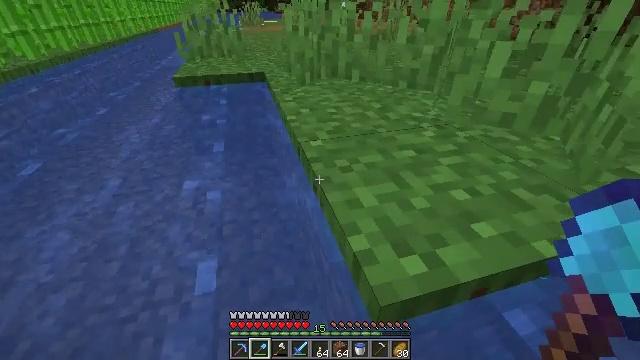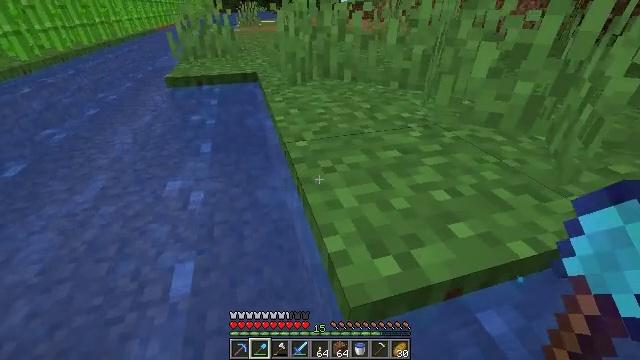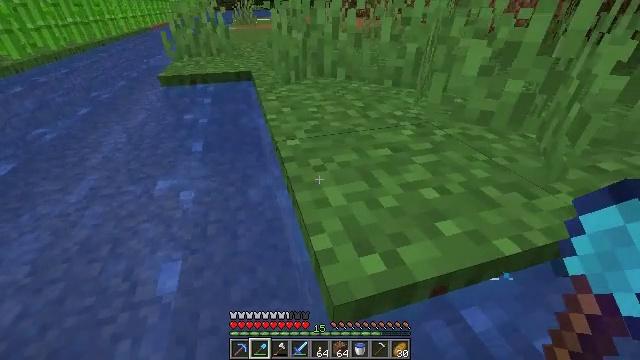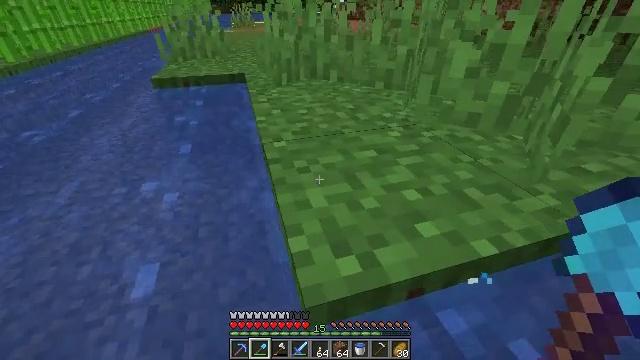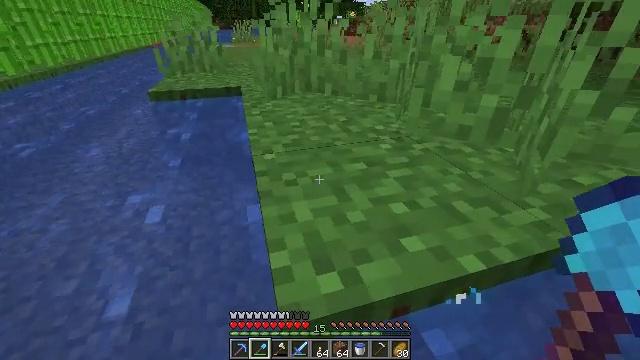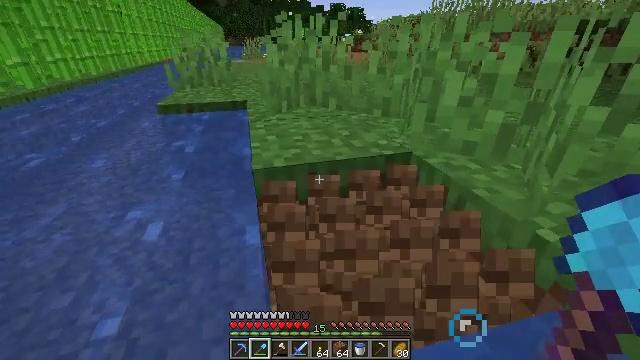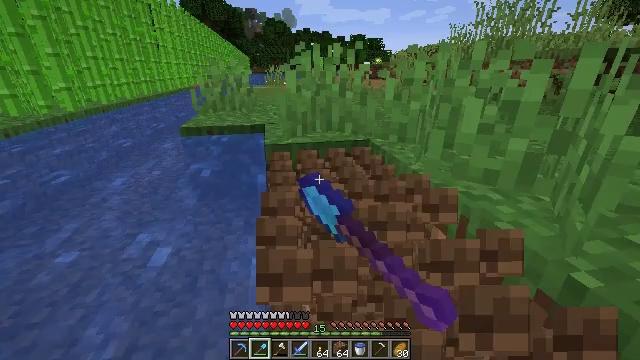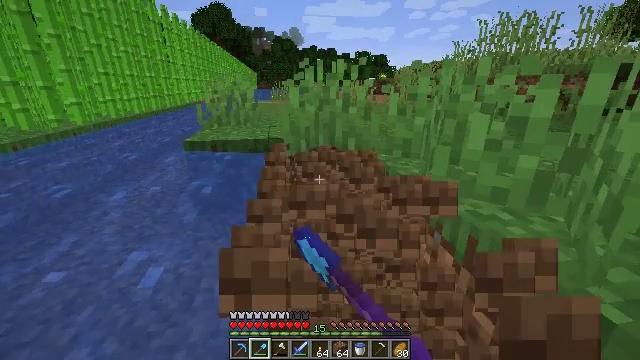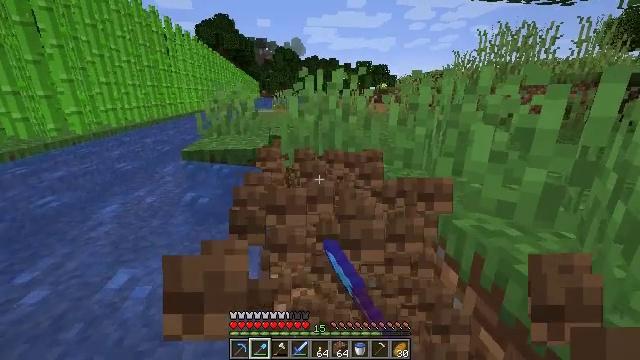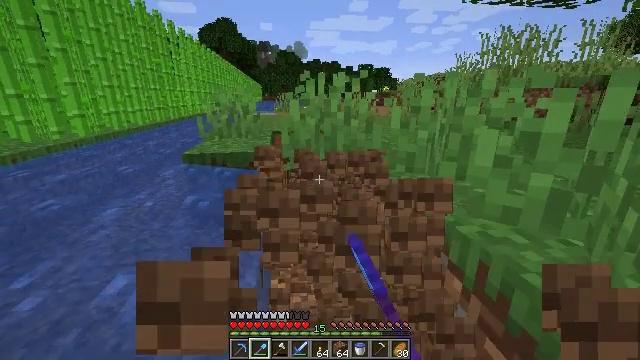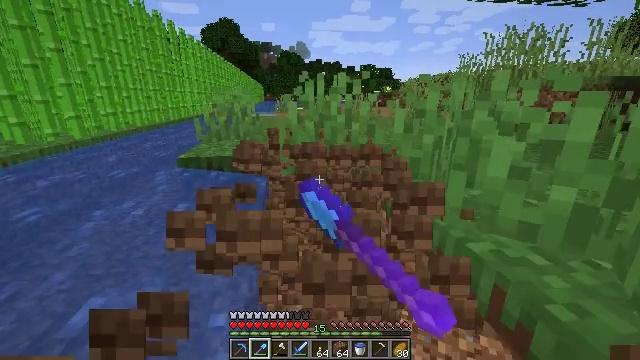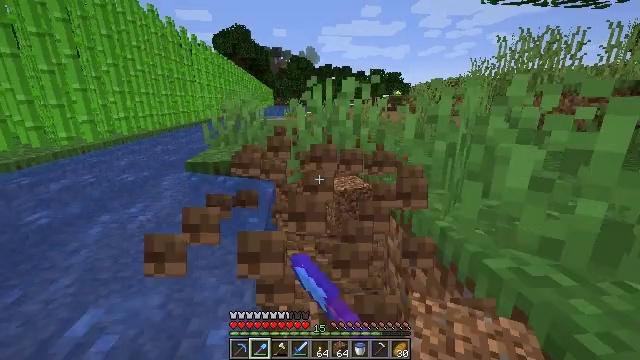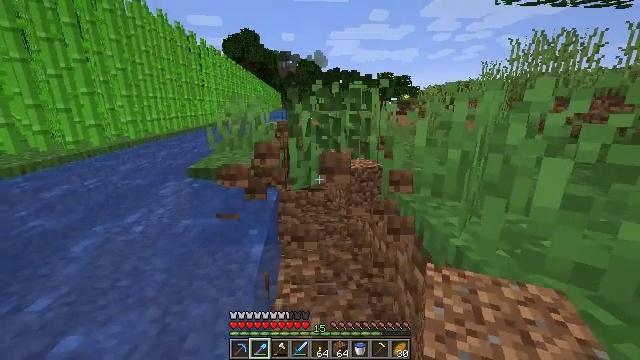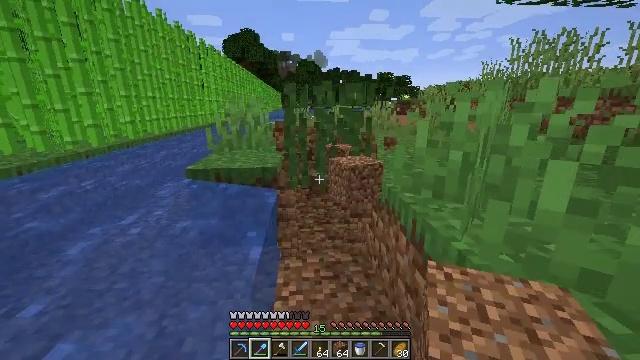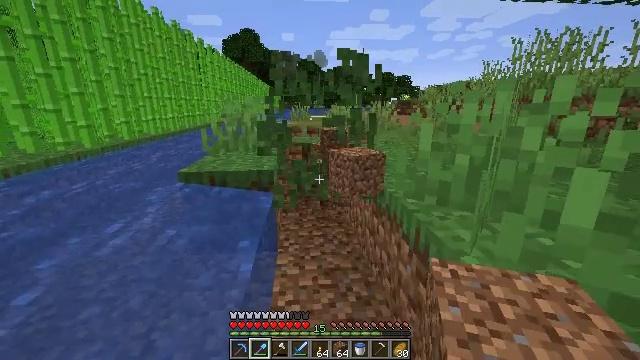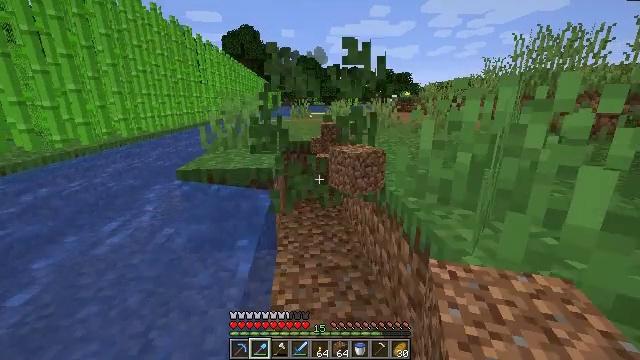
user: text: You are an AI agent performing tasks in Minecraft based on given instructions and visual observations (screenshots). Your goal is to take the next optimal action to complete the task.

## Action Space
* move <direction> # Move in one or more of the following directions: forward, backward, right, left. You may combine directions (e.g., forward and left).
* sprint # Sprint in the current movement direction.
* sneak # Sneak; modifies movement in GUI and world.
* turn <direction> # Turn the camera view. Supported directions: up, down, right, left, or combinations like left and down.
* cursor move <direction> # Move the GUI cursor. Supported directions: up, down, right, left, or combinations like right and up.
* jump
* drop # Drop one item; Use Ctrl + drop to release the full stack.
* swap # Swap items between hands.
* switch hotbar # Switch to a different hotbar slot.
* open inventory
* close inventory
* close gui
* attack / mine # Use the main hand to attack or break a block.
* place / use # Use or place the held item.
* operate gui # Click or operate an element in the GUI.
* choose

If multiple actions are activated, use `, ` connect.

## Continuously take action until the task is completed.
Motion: motion action
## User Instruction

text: Dig up the grass block for dirt.
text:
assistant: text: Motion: move right
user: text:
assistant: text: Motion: move right
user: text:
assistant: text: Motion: no_op
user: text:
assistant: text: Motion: move forward, turn up
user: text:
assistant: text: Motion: move forward, turn left and up, attack / mine
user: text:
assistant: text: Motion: move forward, turn left and up, attack / mine
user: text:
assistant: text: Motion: move forward, turn left and up, attack / mine
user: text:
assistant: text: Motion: move forward, turn up, attack / mine
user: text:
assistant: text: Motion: move forward, attack / mine
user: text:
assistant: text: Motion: move forward
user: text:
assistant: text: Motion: move forward, turn left
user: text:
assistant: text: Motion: move forward, turn left
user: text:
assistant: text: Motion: move forward
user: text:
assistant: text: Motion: no_op
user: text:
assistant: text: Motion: no_op
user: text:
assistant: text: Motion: move forward
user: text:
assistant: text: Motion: move forward
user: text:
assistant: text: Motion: move forward
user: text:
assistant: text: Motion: move forward
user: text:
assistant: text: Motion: move forward
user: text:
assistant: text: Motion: move forward and move left, turn left
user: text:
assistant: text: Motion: move forward and move left, turn left
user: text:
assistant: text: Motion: move forward and move left, turn left
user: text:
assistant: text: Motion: move forward and move left
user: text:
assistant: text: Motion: move forward and move left
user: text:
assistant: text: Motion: move forward and move left
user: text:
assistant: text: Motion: move forward and move left
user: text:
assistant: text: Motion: move forward, turn right, attack / mine
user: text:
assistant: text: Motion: move forward, turn right and up, attack / mine
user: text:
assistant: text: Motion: move forward, turn right and up, attack / mine